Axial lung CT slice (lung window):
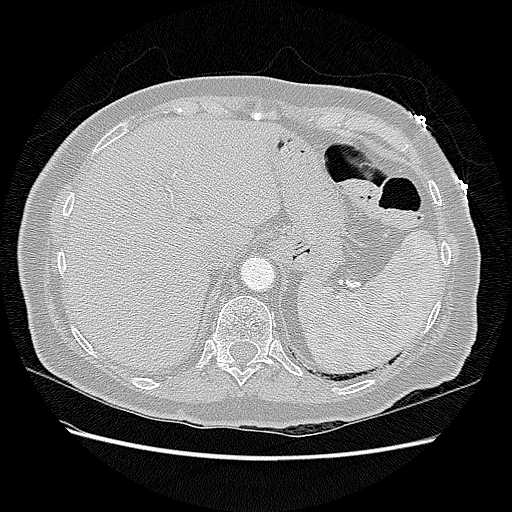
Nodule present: no